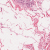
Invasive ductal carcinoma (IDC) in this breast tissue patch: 0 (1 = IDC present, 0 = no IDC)